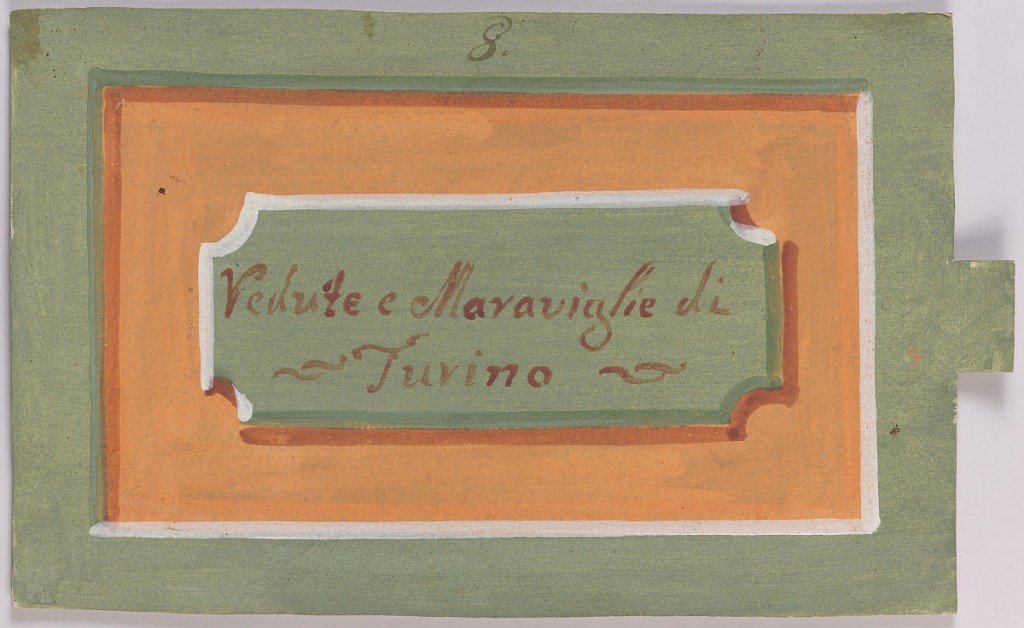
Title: Peep-Show Print
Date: mid-18th century
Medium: Engraving and brush and wash on paper
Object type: Print
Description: Peep-show print